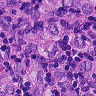
Metastatic tissue present: yes